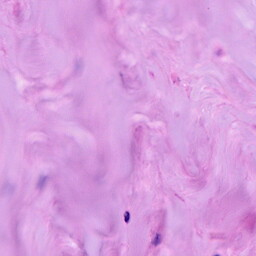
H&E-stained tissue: Breast